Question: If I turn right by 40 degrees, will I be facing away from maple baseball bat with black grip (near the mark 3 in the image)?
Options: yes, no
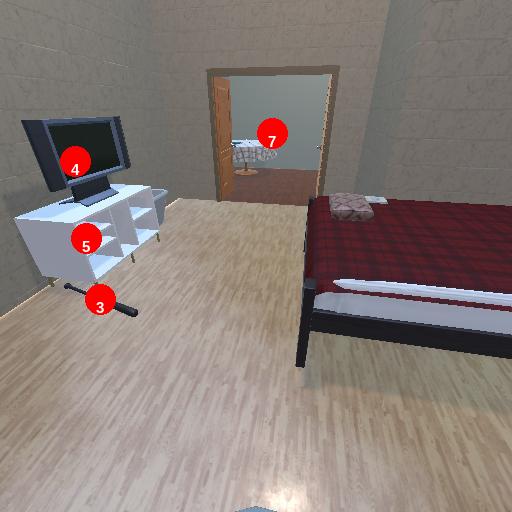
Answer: yes